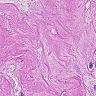
Metastatic tissue present: yes